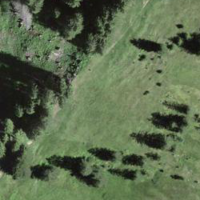
EUNIS habitat code: 26
Species observed at this site:
Traunsteinera globosa